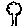
Label: tree